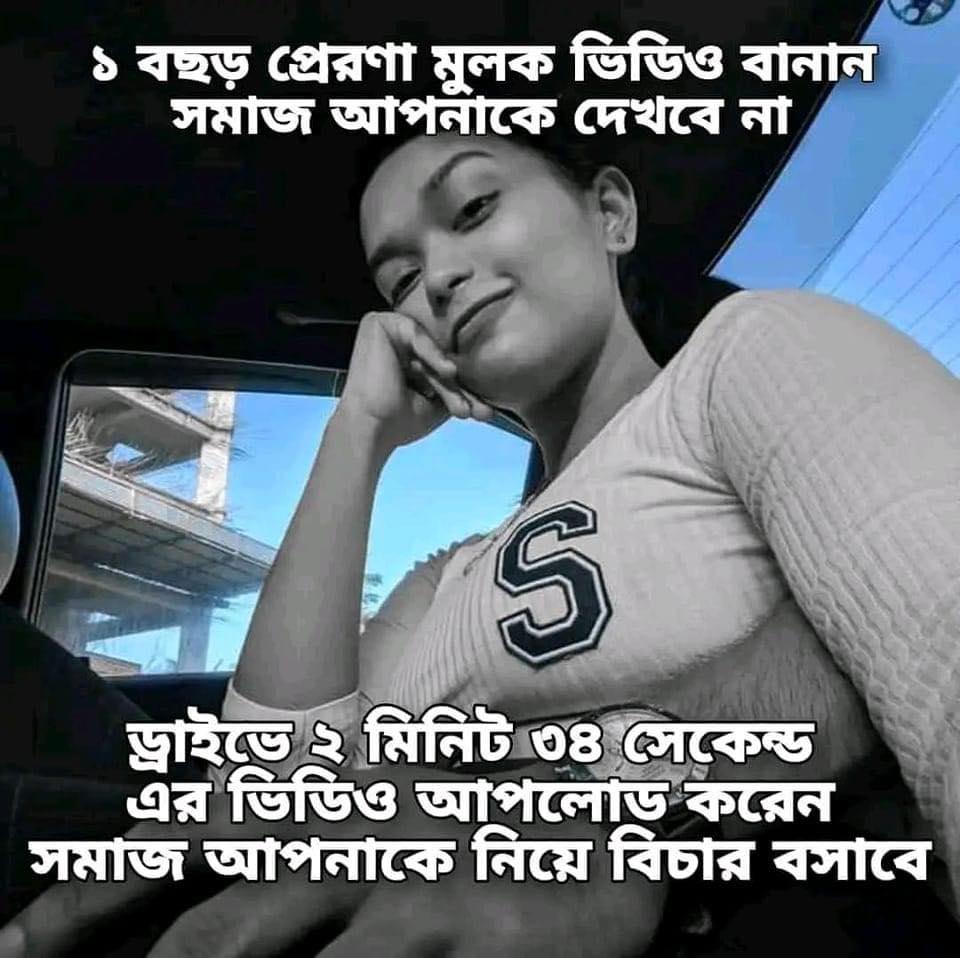
Text: ১ বছর প্রেরণা মুলক ভিডিও বানান সমাজ আপনাকে দেখবে না ড্রাইভে ২ মিনিট ৩৪ সেকেন্ড এর ডিডিও আপলোড করেন সমাজ আপনাকে নিয়ে বিচার বসাবে
Label: Non Hate